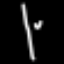
Label: line